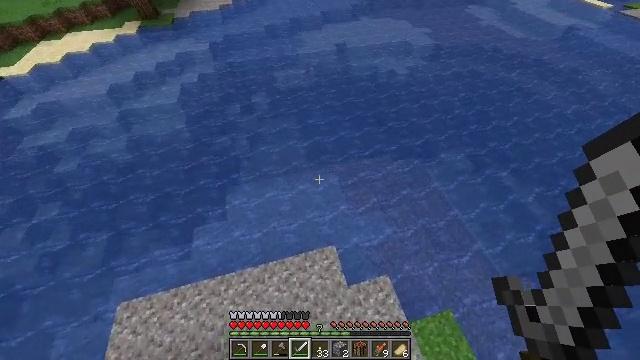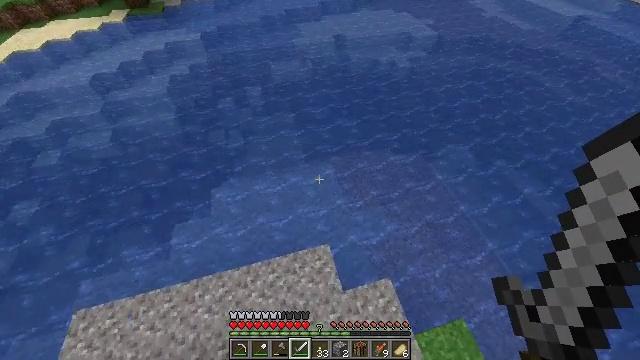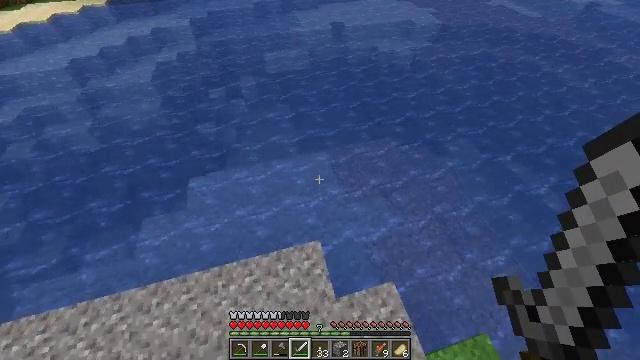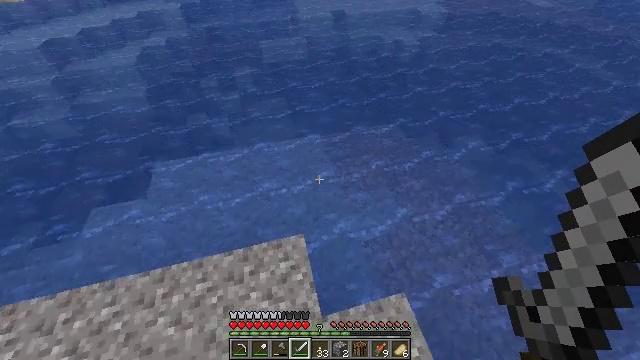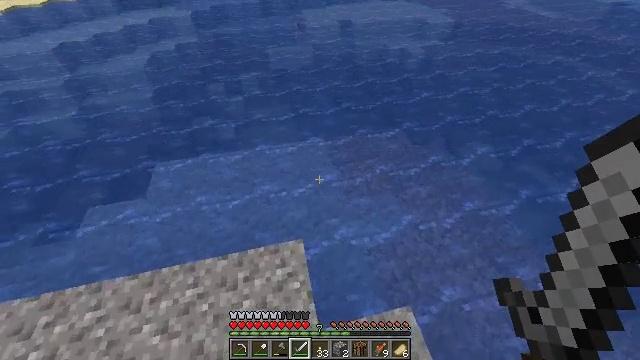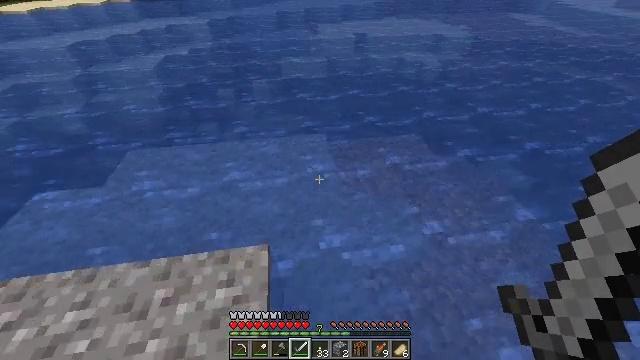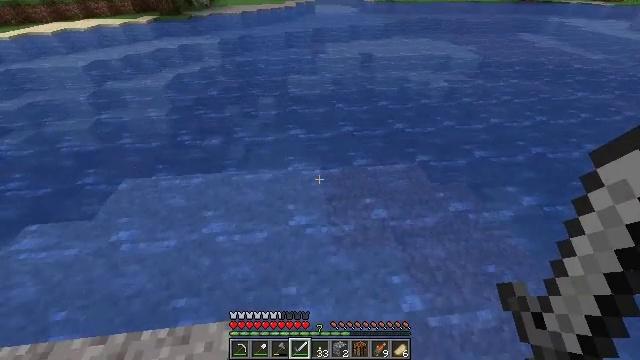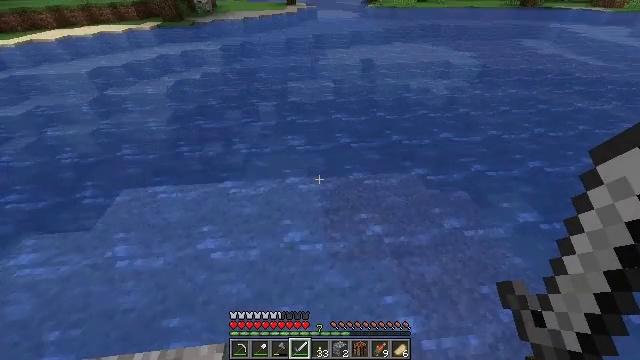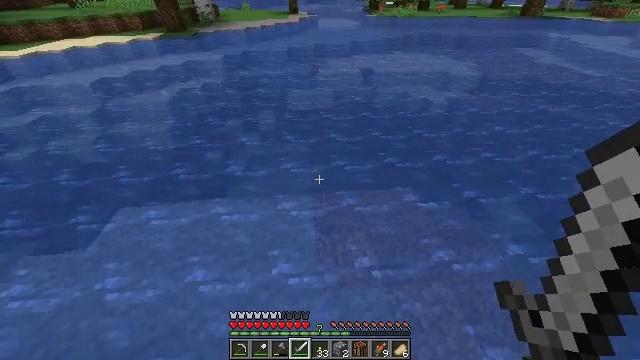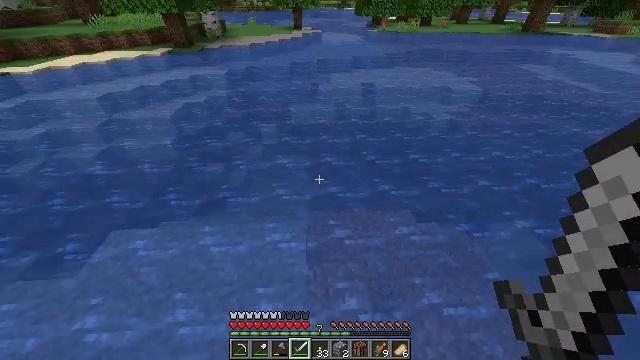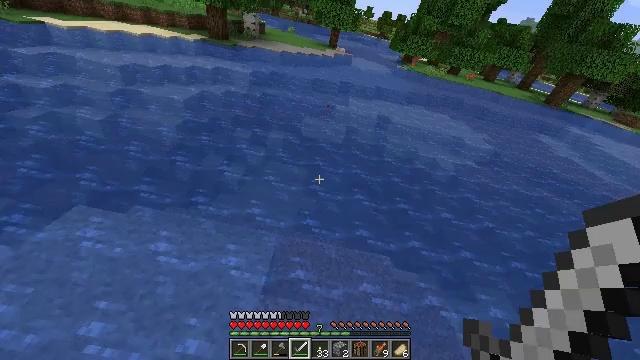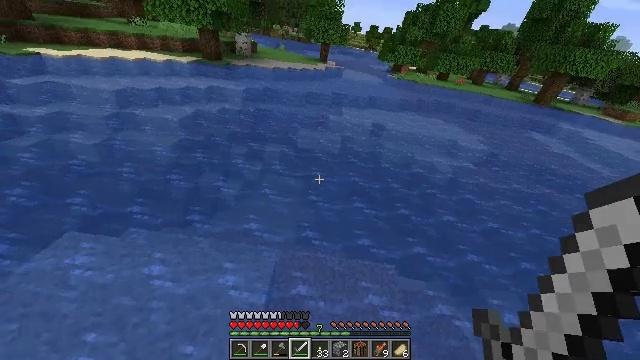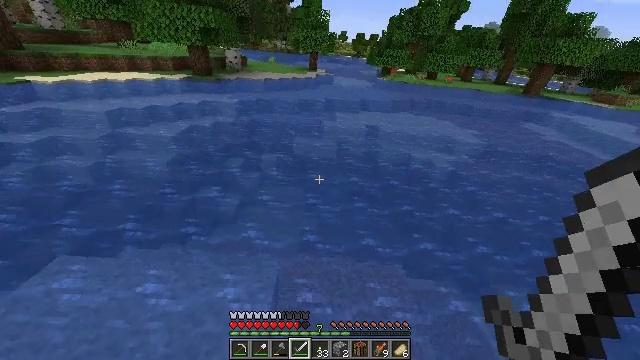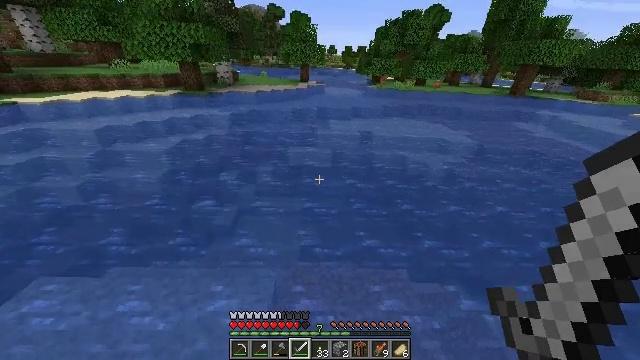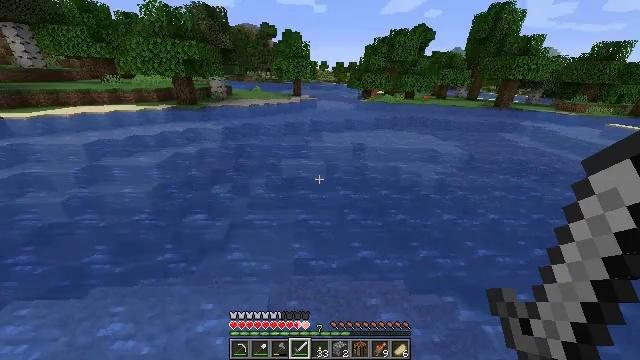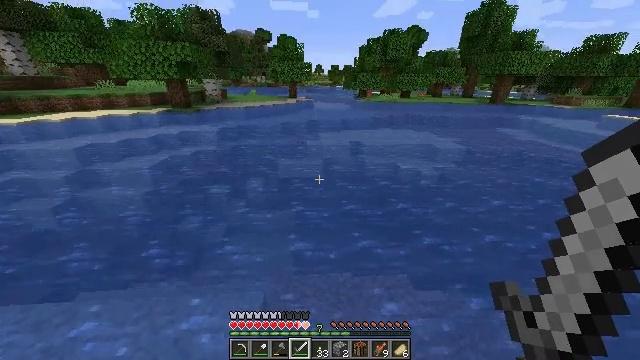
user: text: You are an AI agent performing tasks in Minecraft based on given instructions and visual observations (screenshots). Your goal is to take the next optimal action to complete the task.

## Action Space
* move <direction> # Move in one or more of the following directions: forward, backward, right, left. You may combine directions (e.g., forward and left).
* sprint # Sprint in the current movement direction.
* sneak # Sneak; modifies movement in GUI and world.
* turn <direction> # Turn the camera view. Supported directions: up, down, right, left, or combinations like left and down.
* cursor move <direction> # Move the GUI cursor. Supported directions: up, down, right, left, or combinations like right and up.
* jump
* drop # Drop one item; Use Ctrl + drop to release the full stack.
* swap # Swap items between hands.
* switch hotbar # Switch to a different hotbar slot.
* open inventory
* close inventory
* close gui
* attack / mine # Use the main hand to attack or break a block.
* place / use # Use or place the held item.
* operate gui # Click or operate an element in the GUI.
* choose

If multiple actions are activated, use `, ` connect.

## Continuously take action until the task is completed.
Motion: motion action
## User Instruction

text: Kill aquatic mobs.
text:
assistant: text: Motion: move forward and move right, sprint, jump
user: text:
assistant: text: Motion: move forward and move right, sprint, jump
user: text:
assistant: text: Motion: move forward and move right, sprint, jump
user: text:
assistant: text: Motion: move forward and move right, sprint, turn left and up, jump
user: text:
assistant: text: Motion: move forward and move right, sprint, turn left and up, jump
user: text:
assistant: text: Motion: move forward and move right, sprint, turn left and up, jump
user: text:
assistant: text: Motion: move forward and move right, sprint, jump
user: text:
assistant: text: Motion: move forward and move right, sprint, jump
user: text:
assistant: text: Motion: move forward and move right, sprint, turn left and up, jump
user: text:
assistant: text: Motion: move forward and move right, sprint, turn up, jump
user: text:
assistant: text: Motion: move forward and move right, sprint, turn up
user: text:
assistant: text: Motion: move forward and move right, sprint, turn up
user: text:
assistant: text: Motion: move forward and move right, sprint, turn up
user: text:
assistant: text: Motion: move forward and move right, sprint, turn right and up
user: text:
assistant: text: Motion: move forward, sprint
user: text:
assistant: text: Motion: move forward, sprint
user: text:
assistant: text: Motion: move forward, sprint
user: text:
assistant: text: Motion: move forward, sprint
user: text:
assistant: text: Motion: move forward, sprint
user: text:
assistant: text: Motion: move forward, sprint
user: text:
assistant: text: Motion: move forward, sprint
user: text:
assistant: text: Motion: move forward, sprint
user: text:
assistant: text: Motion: move forward, sprint
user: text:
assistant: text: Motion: move forward, sprint
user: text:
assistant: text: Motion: move forward, sprint
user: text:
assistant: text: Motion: move forward, sprint
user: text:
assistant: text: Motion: move forward, sprint
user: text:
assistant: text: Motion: move forward, sprint
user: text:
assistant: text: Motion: move forward, sprint
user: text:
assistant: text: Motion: move forward, sprint